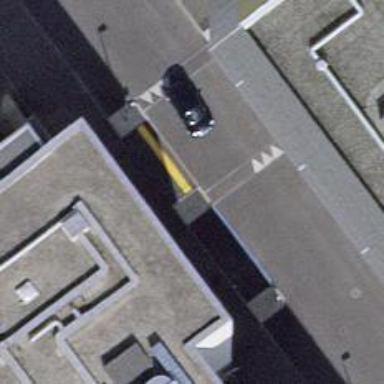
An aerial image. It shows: Kerb barrier.